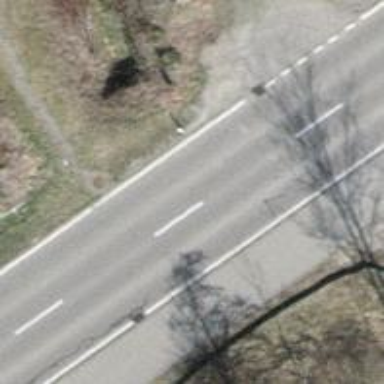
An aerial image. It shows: Unmarked crossing on the road.